Question: Find the horizontal coordinate of the first time the ball hits the ground. The result is rounded down to the nearest integer. Note that when a collision occurs, there is no horizontal energy loss, and the vertical speed is reduced to 0.9 times the original speed.
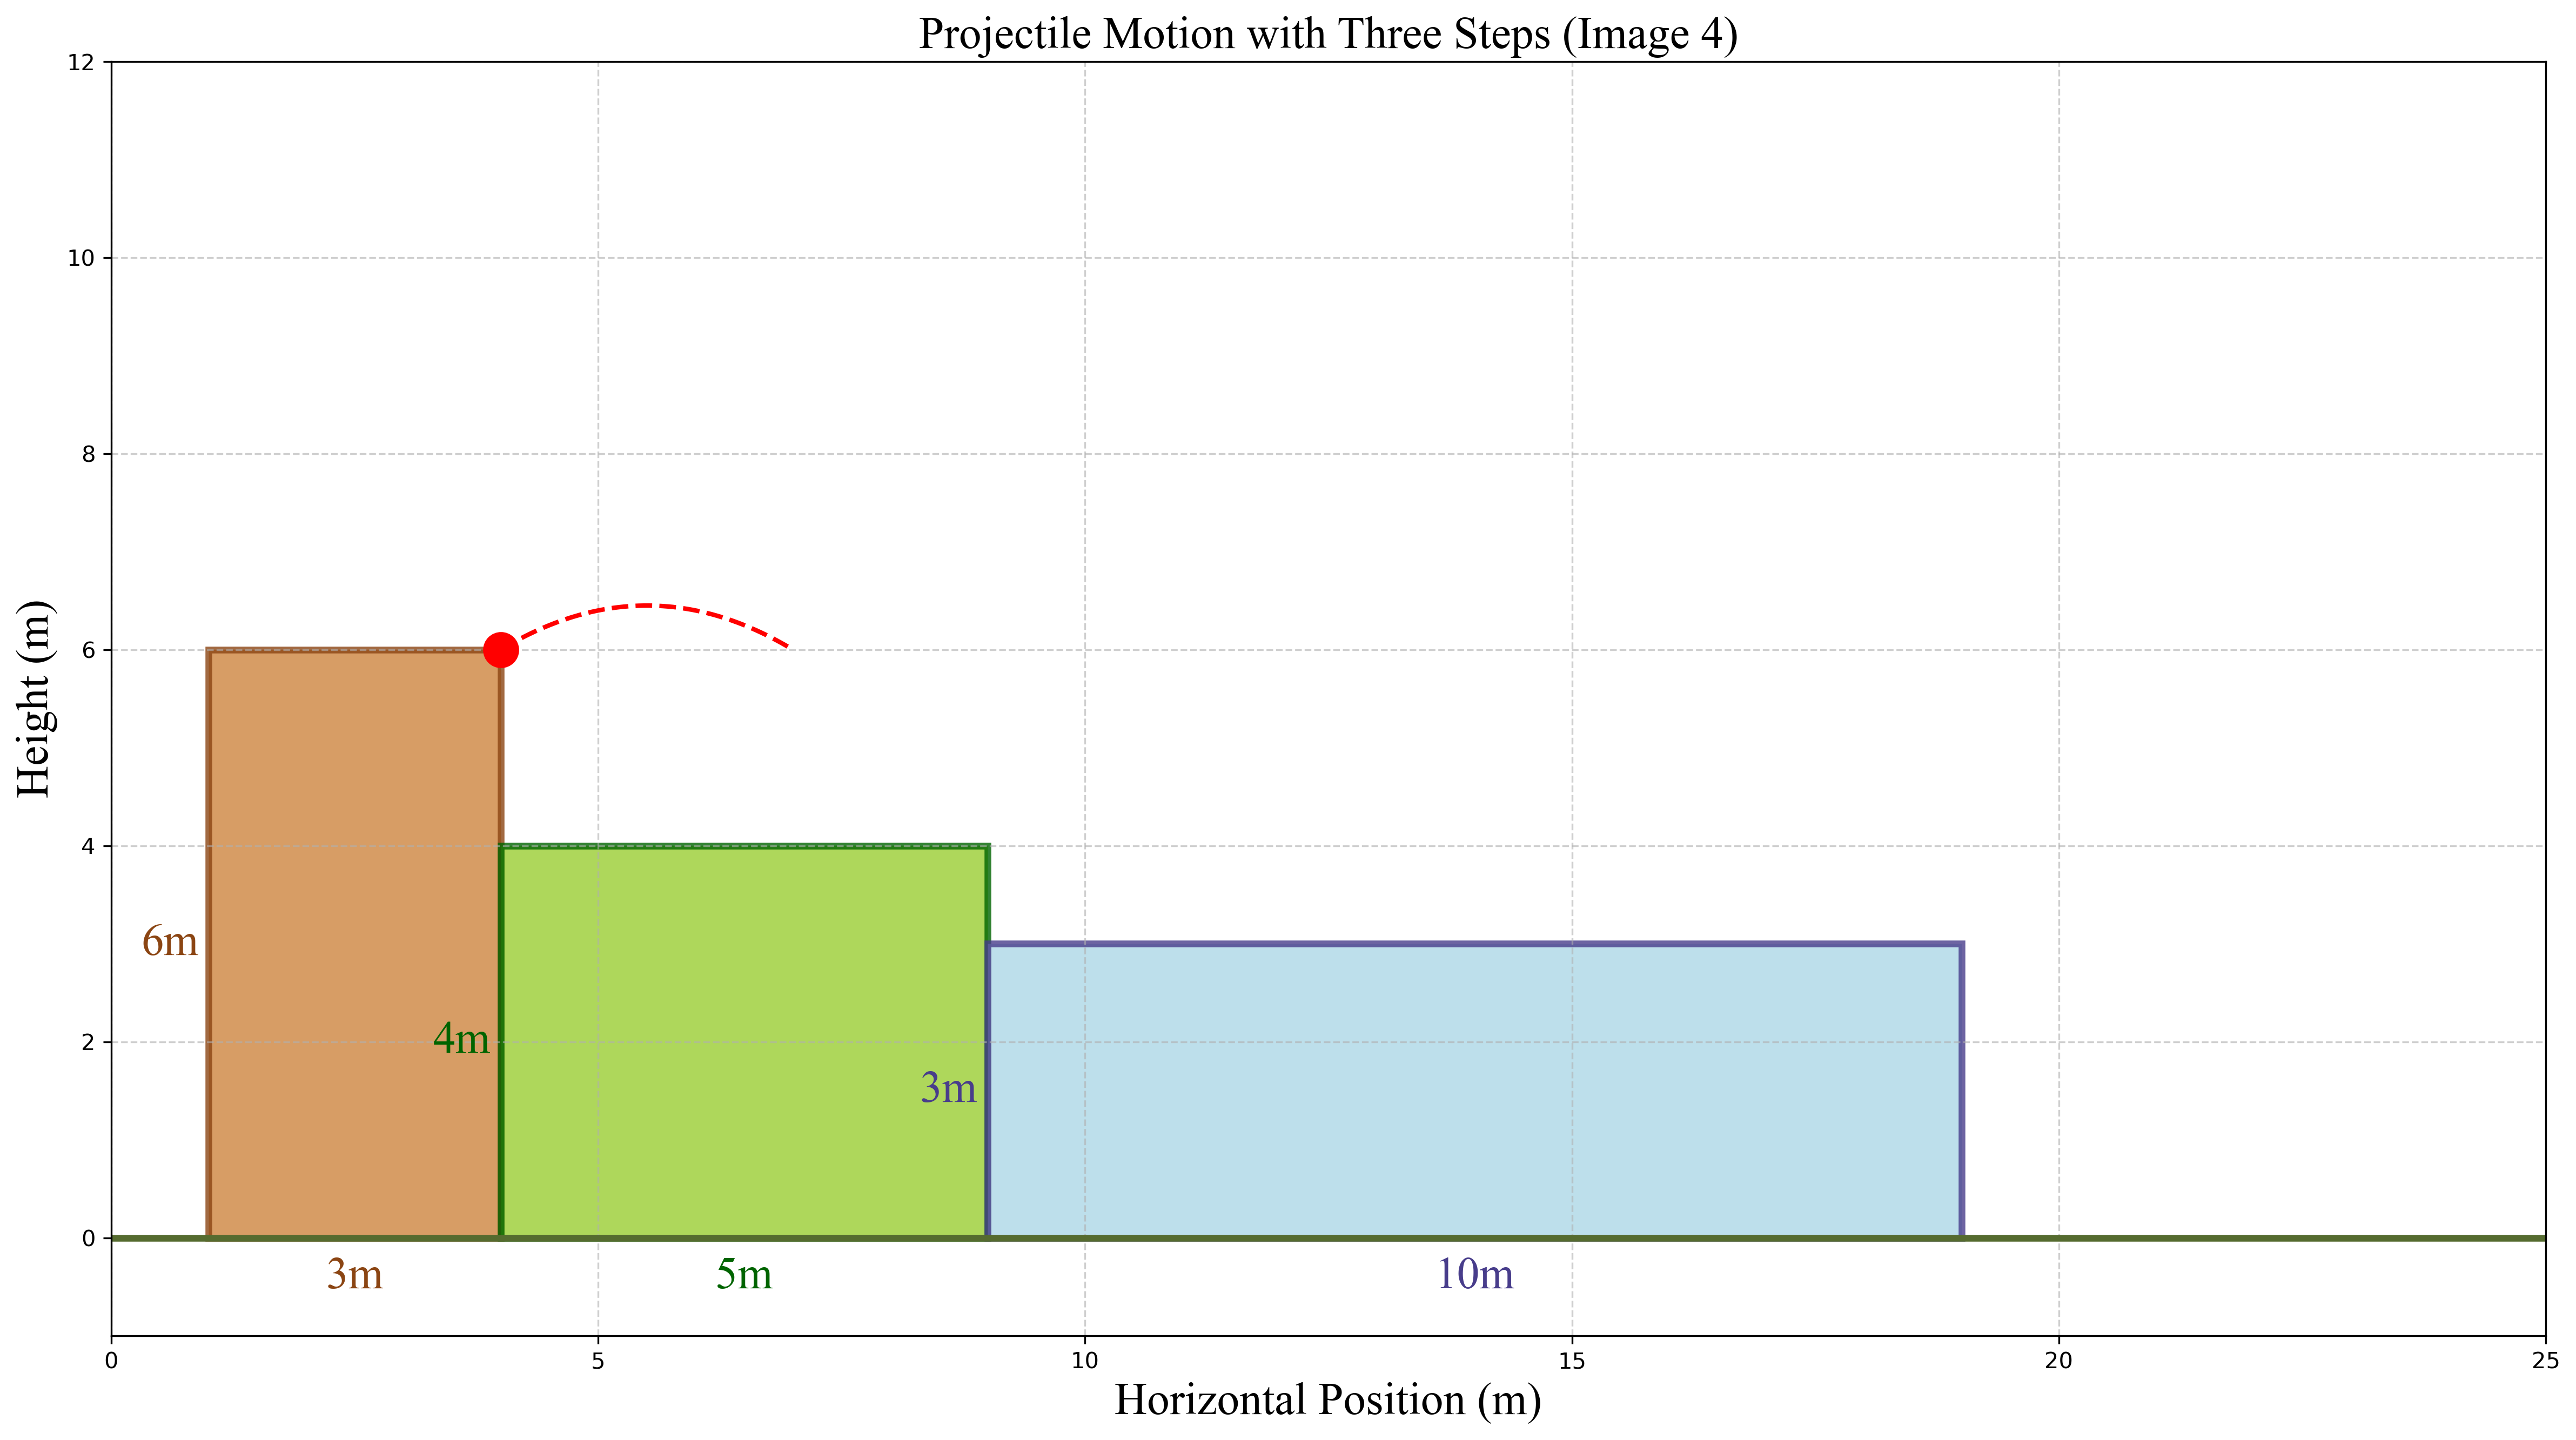
Answer: 24